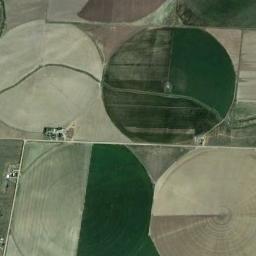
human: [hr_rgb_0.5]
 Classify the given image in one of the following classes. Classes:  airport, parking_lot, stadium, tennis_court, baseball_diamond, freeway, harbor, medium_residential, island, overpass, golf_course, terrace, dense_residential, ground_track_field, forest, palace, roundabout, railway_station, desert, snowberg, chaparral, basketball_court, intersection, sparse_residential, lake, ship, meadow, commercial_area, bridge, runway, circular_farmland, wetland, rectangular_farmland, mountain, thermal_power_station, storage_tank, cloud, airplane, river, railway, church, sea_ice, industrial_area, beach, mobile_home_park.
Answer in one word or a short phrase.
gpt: circular_farmland